Question: I am creating an application using Qt and OGRE. I have followed this tutorial: <URL>.
I get the following output window on running the application:

The image shows a clipped portion of the background window.
The following code gives an error during runtime:
'''
void THIS::paintGL()
{
// Be sure to call "OgreWidget->repaint();" to call paintGL
swapBuffers();
assert( mOgreWindow );
mOgreRoot->renderOneFrame();
}
'''
The error is:
'''
QOpenGLContext::swapBuffers() called with non-exposed window, behavior is undefined
'''
How do I solve this issue?
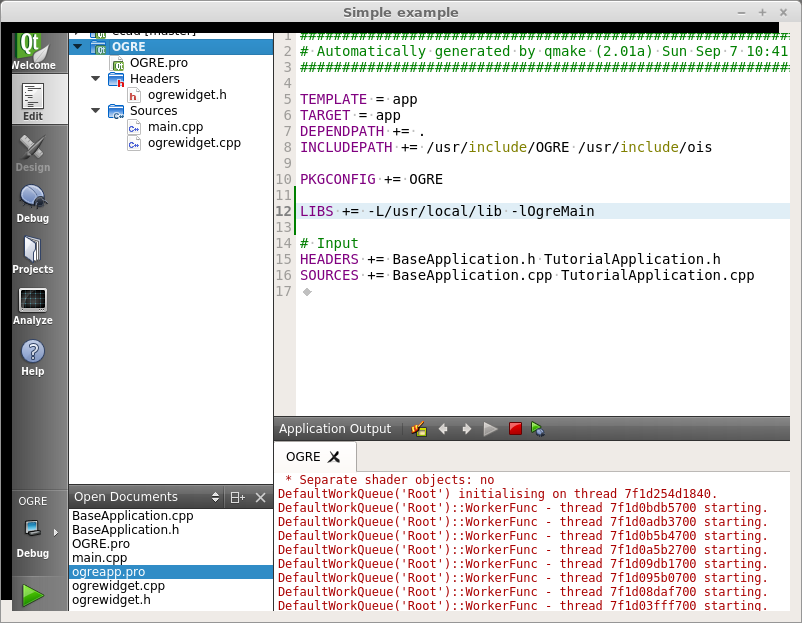
Answer: I had just declared the parameter 'winHandle' and did not define different parameters associated to it.
'''
winHandle = Ogre::StringConverter::toString((unsigned long)(QX11Info::display()));
winHandle += ":";
winHandle += Ogre::StringConverter::toString((unsigned int)(QX11Info::appScreen()));
winHandle += ":";
winHandle += Ogre::StringConverter::toString((unsigned long)(winId()));
'''
Adding the above code snippet after the declaration 'Ogre::String winHandle;' and associating it to params while defining the creation of Render Window worked for me. :)